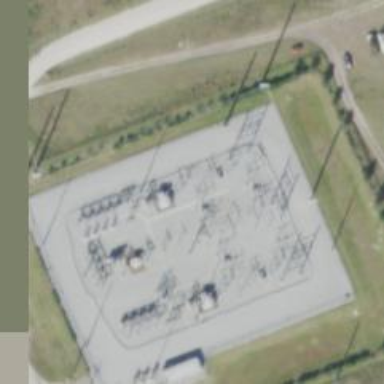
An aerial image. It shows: Switch used for power control.